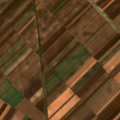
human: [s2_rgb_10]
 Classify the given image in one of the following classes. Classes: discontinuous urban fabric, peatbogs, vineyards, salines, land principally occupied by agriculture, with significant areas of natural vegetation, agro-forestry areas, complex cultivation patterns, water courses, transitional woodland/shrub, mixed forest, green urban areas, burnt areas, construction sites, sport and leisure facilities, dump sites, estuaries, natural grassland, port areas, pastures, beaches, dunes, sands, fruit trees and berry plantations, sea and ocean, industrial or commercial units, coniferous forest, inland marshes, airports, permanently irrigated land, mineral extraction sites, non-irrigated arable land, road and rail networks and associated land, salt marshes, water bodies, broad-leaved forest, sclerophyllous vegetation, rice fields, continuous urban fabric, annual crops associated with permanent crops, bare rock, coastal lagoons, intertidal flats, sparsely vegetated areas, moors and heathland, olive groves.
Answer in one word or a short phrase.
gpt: non-irrigated arable land